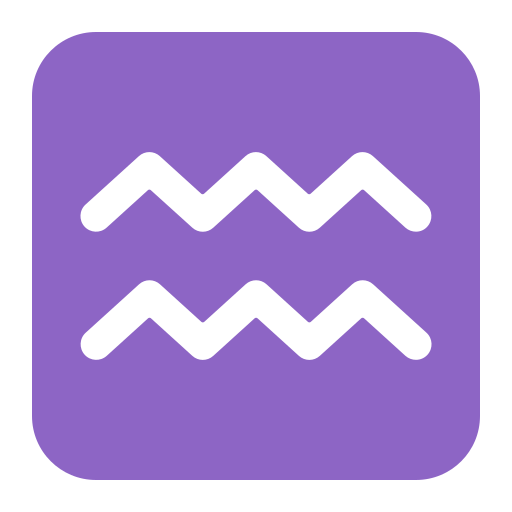
aquarius flat